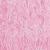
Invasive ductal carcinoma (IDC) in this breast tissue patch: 0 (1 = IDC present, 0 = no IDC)